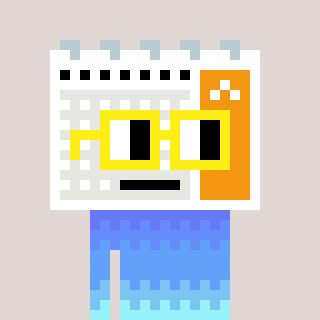
a pixel art character with square yellow glasses, a calendar-shaped head and a darkbrown-colored body on a warm background